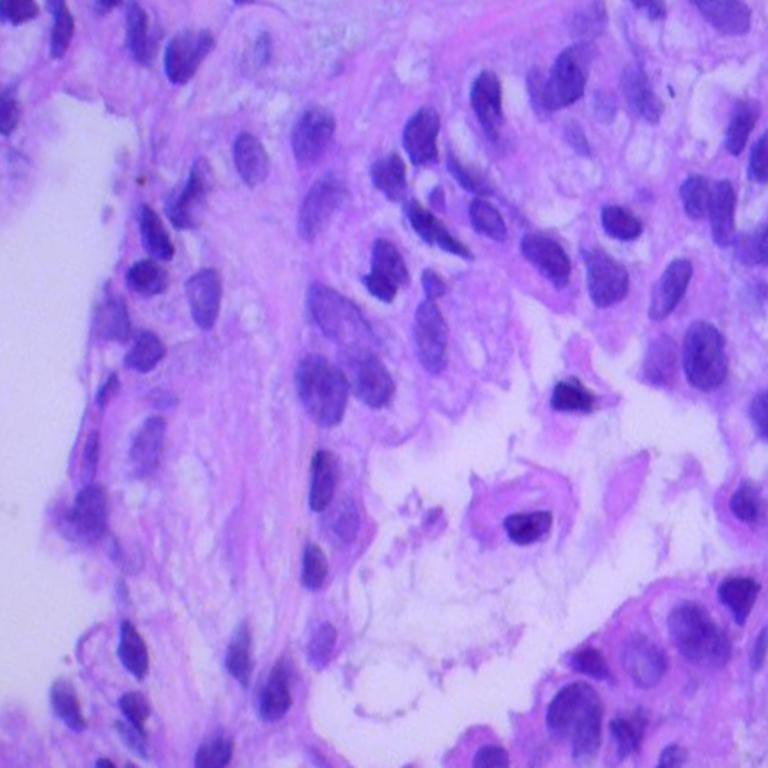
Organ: lung
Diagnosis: adenocarcinomas